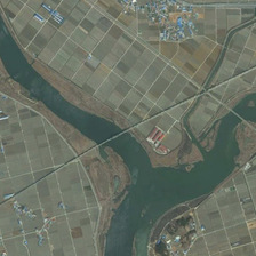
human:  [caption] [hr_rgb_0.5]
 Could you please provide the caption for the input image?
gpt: Many houses have been built near the farm.

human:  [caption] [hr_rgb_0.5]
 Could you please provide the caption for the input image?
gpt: A house built near a farm

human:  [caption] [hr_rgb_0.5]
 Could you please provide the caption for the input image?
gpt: Many houses have been built near the farm.

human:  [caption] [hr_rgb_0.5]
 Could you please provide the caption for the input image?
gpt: Many houses were built near the farm.

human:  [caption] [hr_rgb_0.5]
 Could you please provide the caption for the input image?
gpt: Many houses have been built near the farm.